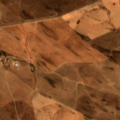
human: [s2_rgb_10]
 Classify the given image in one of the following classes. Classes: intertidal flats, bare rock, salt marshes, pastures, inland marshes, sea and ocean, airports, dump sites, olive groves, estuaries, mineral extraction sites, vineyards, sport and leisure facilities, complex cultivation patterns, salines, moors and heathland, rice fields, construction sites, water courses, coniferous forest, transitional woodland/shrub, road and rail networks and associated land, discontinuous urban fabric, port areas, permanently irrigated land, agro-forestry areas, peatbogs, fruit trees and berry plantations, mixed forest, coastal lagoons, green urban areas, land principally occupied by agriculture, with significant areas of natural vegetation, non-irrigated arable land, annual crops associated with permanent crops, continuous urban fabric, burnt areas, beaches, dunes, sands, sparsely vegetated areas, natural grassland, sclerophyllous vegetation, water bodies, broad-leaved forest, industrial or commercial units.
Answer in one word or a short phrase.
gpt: non-irrigated arable land, land principally occupied by agriculture, with significant areas of natural vegetation